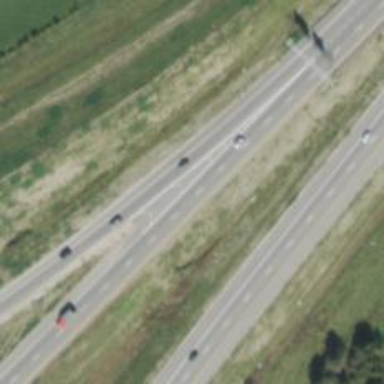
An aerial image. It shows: Asphalt motorway.